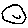
Label: smiley face